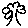
Label: tree